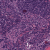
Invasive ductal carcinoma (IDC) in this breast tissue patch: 0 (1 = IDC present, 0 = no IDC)